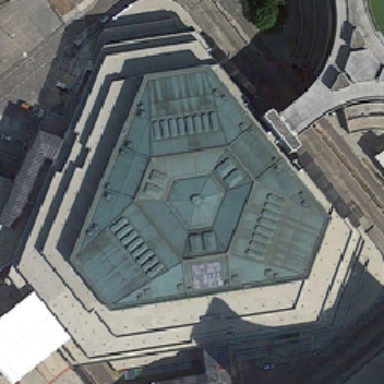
Green trees are near a large triangular building .